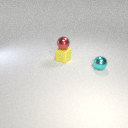
small red metal sphere above small yellow rubber cube